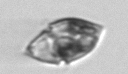
Label: Amphidinium